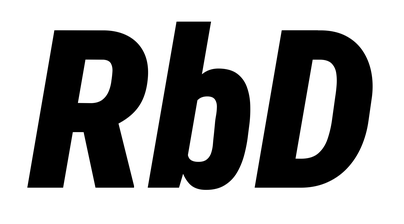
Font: Roboto-Italic_Condensed_Black_Italic